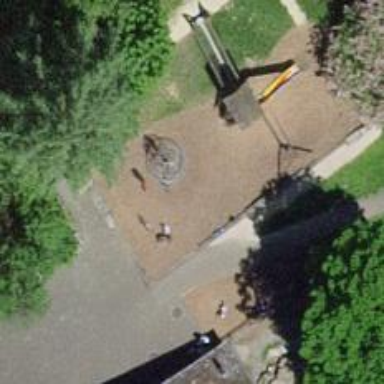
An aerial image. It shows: Playground area for leisure land.